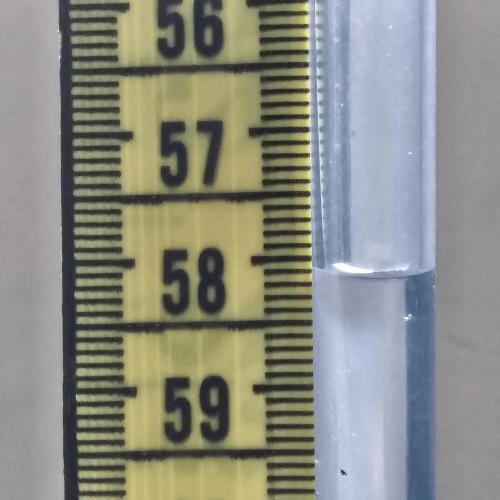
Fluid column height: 58.1 cm